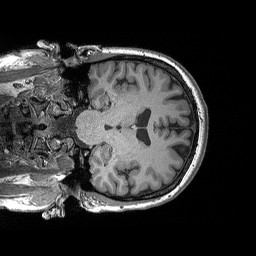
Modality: T1w
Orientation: coronal
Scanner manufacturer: siemens
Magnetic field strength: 3 T
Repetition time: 2.3 s
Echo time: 0.00298 s